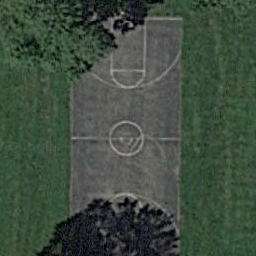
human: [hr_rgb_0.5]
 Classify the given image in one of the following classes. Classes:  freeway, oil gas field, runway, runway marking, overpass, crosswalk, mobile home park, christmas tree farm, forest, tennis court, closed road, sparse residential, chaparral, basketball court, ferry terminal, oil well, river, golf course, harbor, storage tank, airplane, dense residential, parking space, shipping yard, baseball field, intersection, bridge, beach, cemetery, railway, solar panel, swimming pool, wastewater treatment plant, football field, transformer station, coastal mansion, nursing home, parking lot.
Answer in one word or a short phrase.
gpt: basketball court